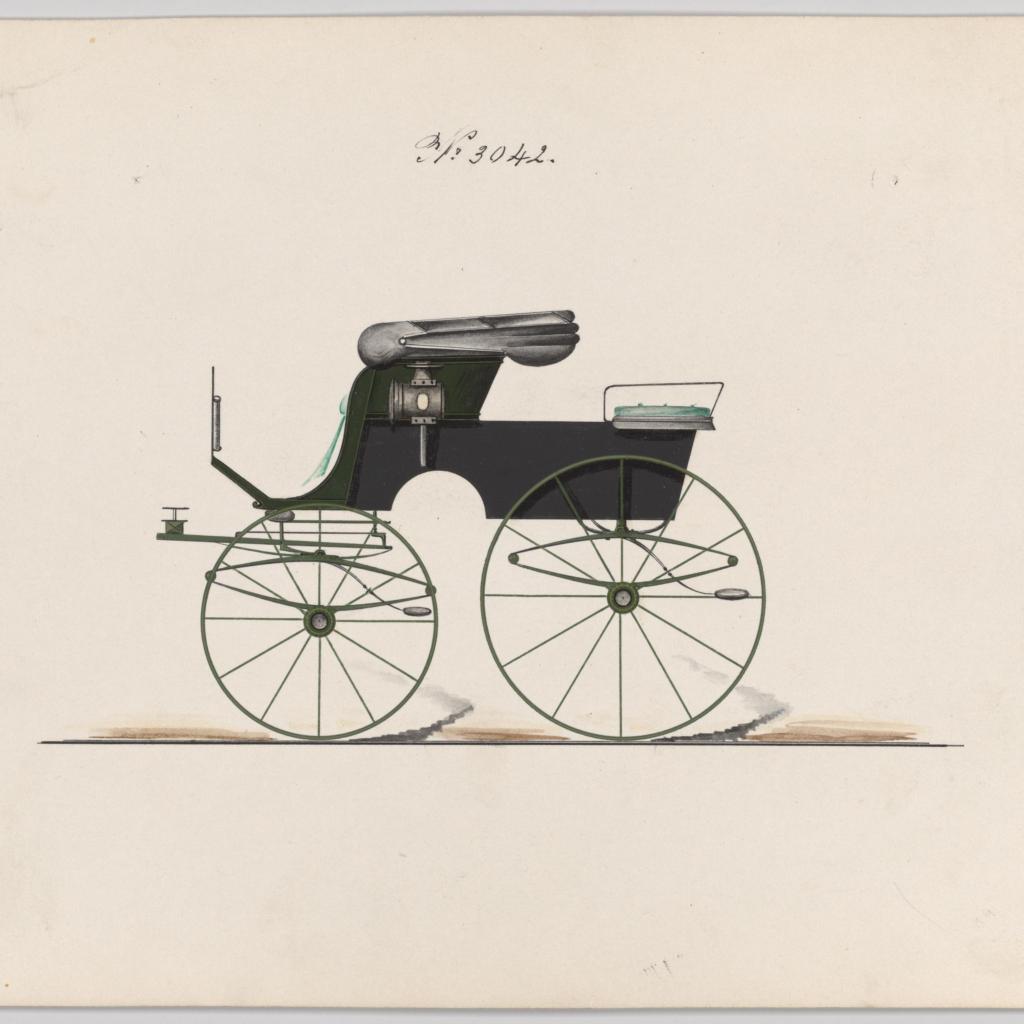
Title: Design for Stanhope Phaeton, no. 3042
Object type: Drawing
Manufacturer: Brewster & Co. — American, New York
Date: ca. 1880
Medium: Pen and black ink, watercolor and gouache
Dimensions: sheet: 6 3/4 x 9 7/8 in. (17.1 x 25.1 cm)
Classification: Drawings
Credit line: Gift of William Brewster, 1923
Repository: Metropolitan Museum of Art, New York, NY